Question: I want to use google cloud messeging in my android app. It worked for me however after organizing my classes in packages and cleaning my project it stopped working, I get following error : <URL>
> FATAL EXCEPTION: main 11-18 20:57:44.649: E/AndroidRuntime(15967):
java.lang.NoClassDefFoundError:
com.google.android.gms.common.GooglePlayServicesUtil 11-18
20:57:44.649: E/AndroidRuntime(15967):
activity.MainActivity.checkPlayServices(MainActivity.java:491) 11-18
20:57:44.649: E/AndroidRuntime(15967):
activity.MainActivity.onCreate(MainActivity.java:72) 11-18
20:57:44.649: E/AndroidRuntime(15967): at
android.app.Activity.performCreate(Activity.java:5133)
Basically I moved my activity from
'''
myproject.android
'''
to
'''
myproject.android.activity
'''
and it stopped working with the above error. For gcm setup I did the following:
'''
1. Install Google Play services with SDK manager.
2. Import relevant classes into my activity
3. Added the google-play-services_lib.jar to build path
4. added it as library project
'''

My project is a maven project, however there is no maven repo for the cloud messaging service. Any ideas whats wrong?
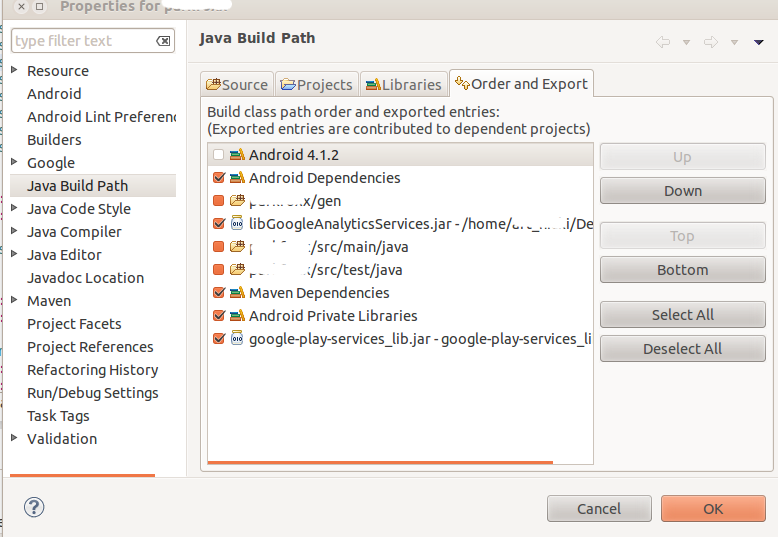
Answer: GooglePlayServices should be added as a library project (see Android menu), not as a JAR in the build path.
See more details <URL>.